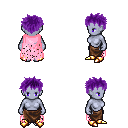
a pixel art fantasy rpg character, female body template, dark elf, purple skin, pink tattered cape, robe skirt, purple bedhead hairstyle, gold boots, four views (front, back, left, right), 2x2 character sprite sheet, small pixel art, hard edges, no anti-aliasing